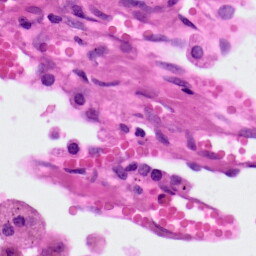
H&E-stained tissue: Lung